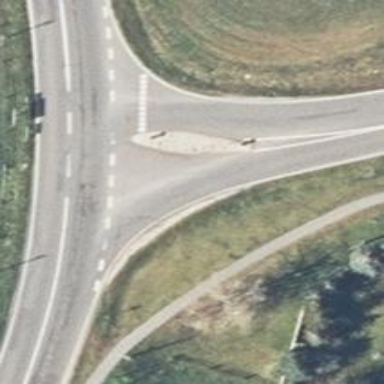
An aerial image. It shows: Asphalt road with secondary link designation.